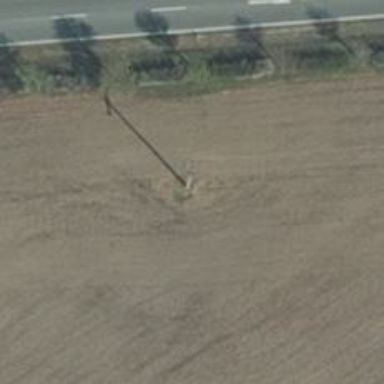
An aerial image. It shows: Power pole.